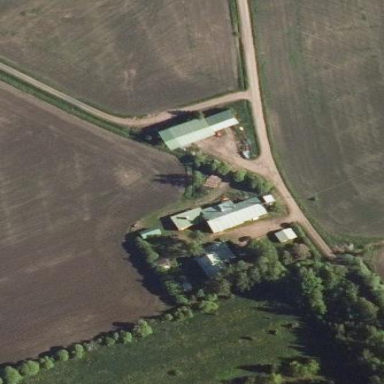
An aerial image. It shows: Farmyard area.